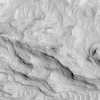
Atmospheric dust classification: not_dusty